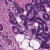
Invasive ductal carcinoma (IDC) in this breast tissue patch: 1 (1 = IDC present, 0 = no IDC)